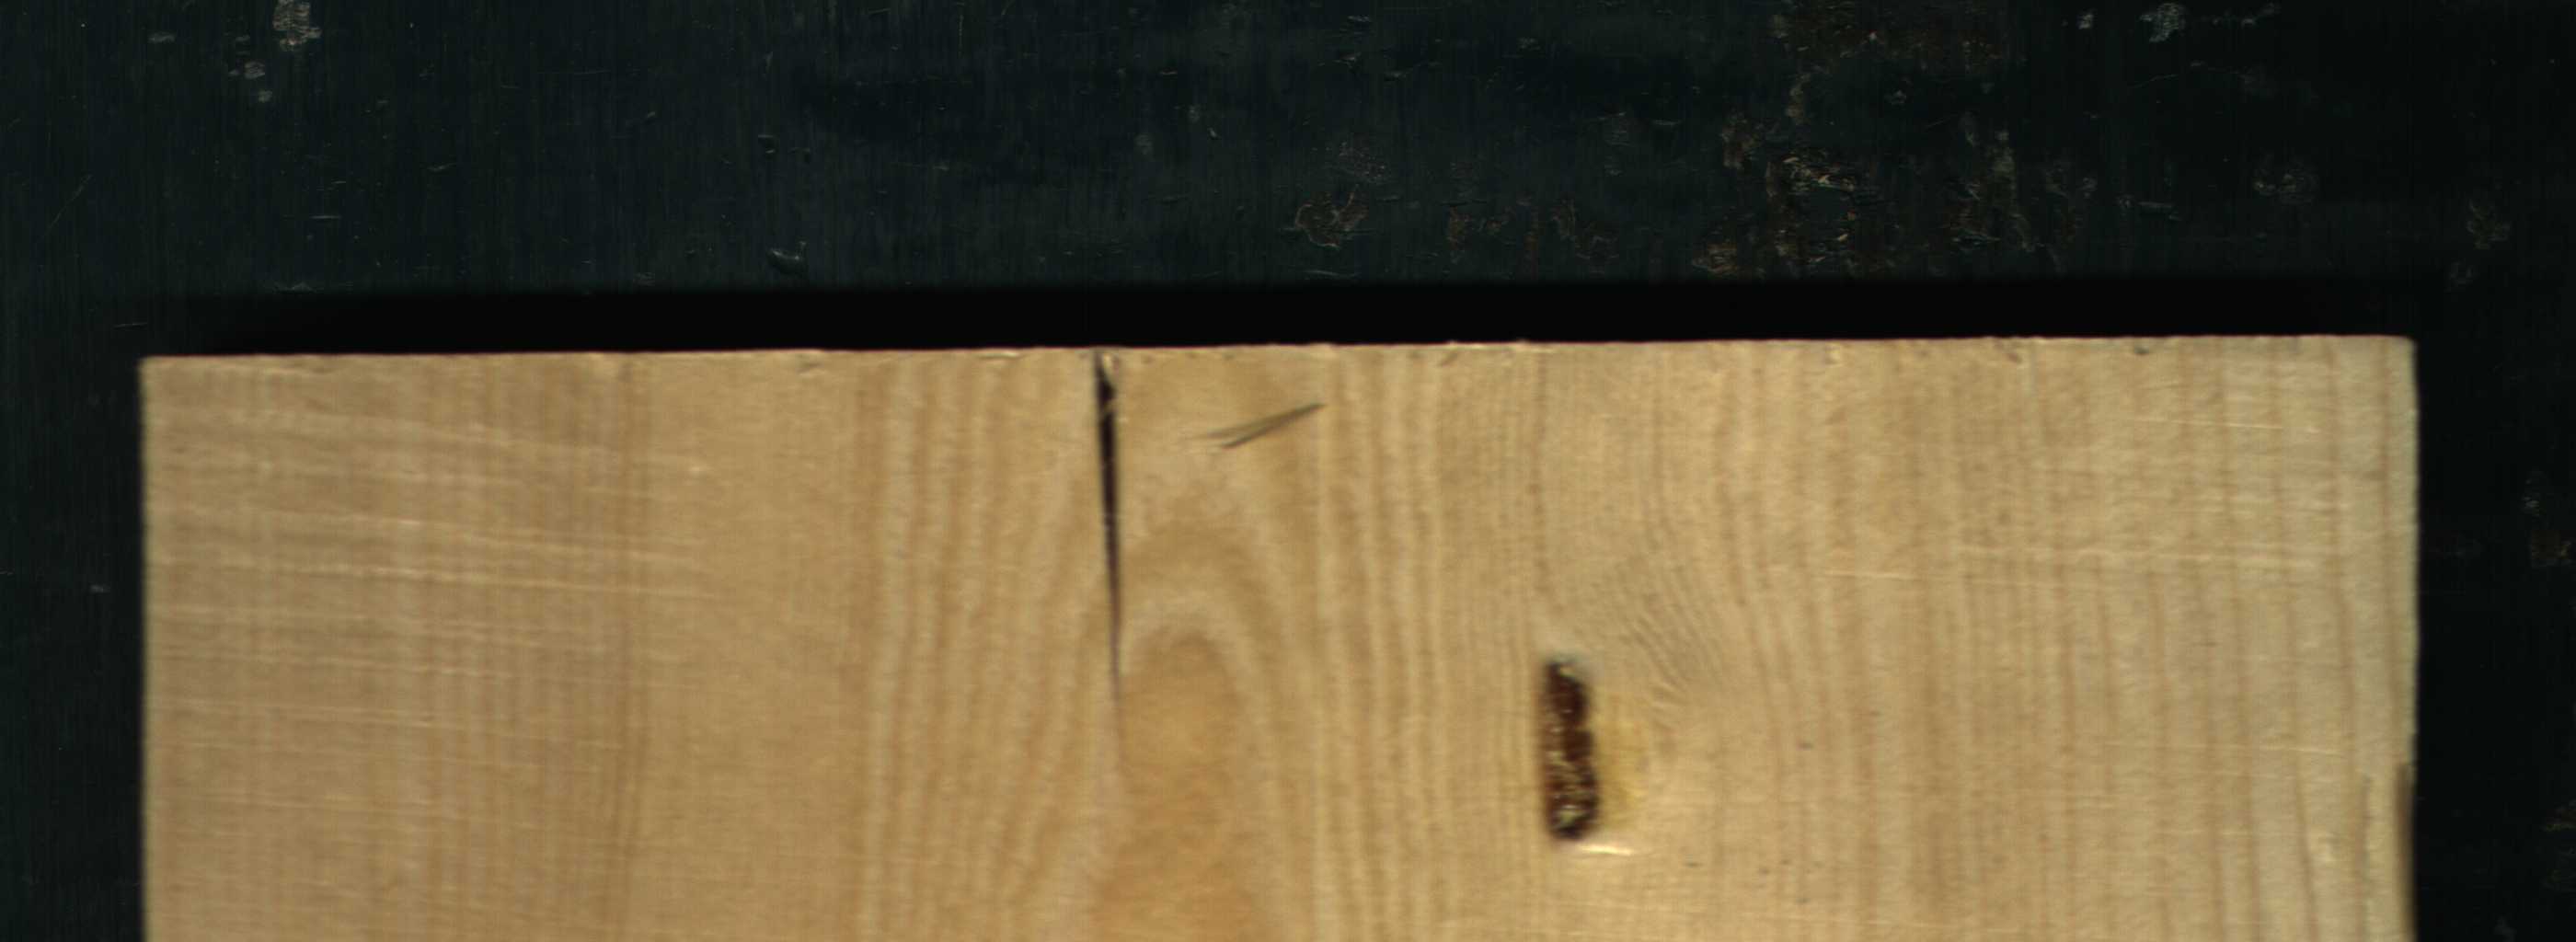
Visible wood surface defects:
resin
Crack